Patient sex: F
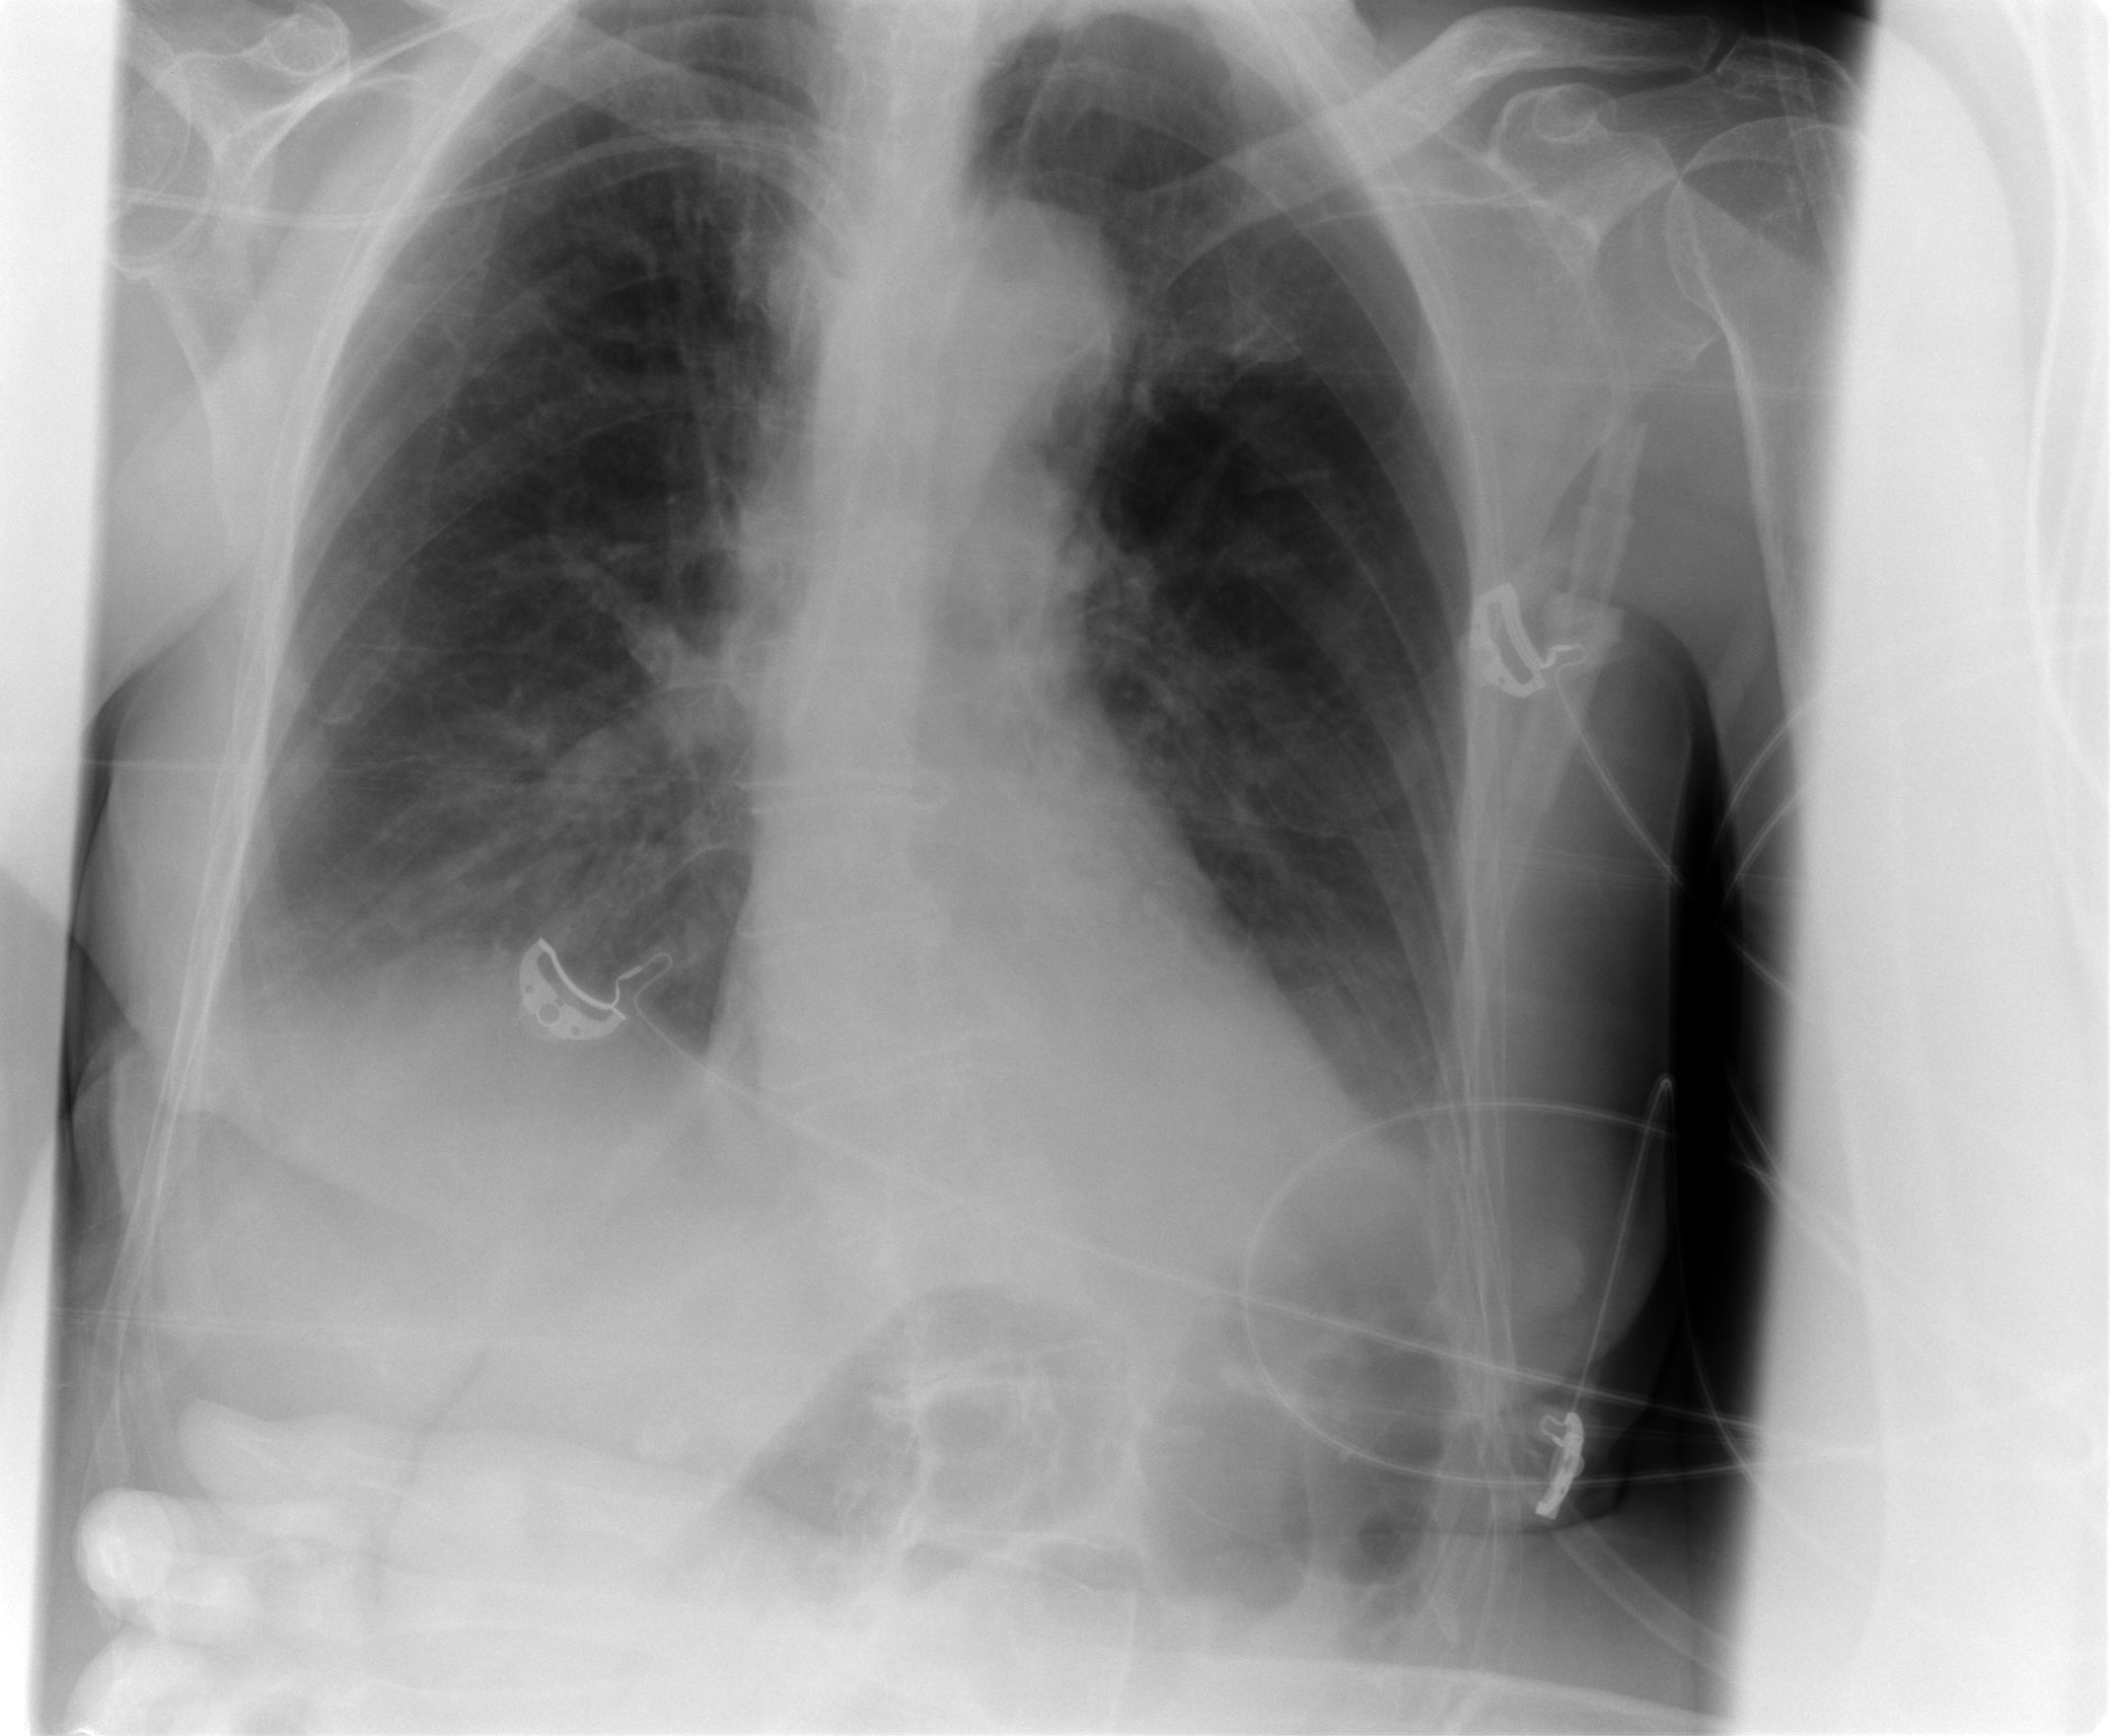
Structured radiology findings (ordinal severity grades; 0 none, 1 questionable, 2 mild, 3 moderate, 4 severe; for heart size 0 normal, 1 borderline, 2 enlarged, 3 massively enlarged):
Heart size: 0
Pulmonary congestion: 0
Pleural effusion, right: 2
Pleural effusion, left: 2
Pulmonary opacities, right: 0
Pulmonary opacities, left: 0
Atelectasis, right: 2
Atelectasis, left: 2